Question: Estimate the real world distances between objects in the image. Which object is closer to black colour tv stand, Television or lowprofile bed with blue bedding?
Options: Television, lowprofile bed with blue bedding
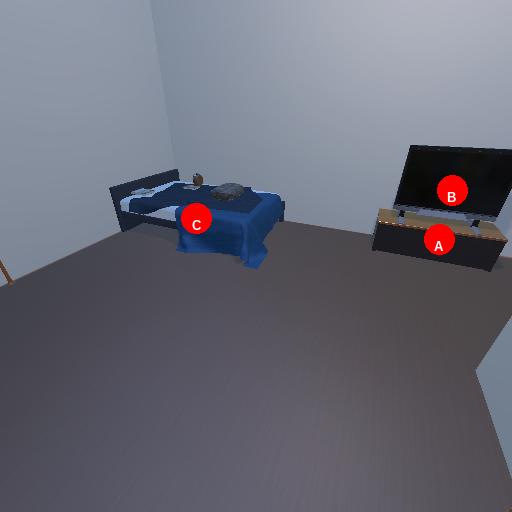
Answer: Television